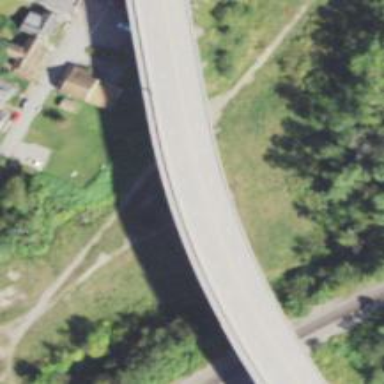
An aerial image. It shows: Pier supporting bridge.